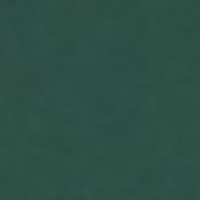
EUNIS habitat code: 14
Species observed at this site:
Podiceps cristatus